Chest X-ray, AP view. Patient: 38 years old, sex M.
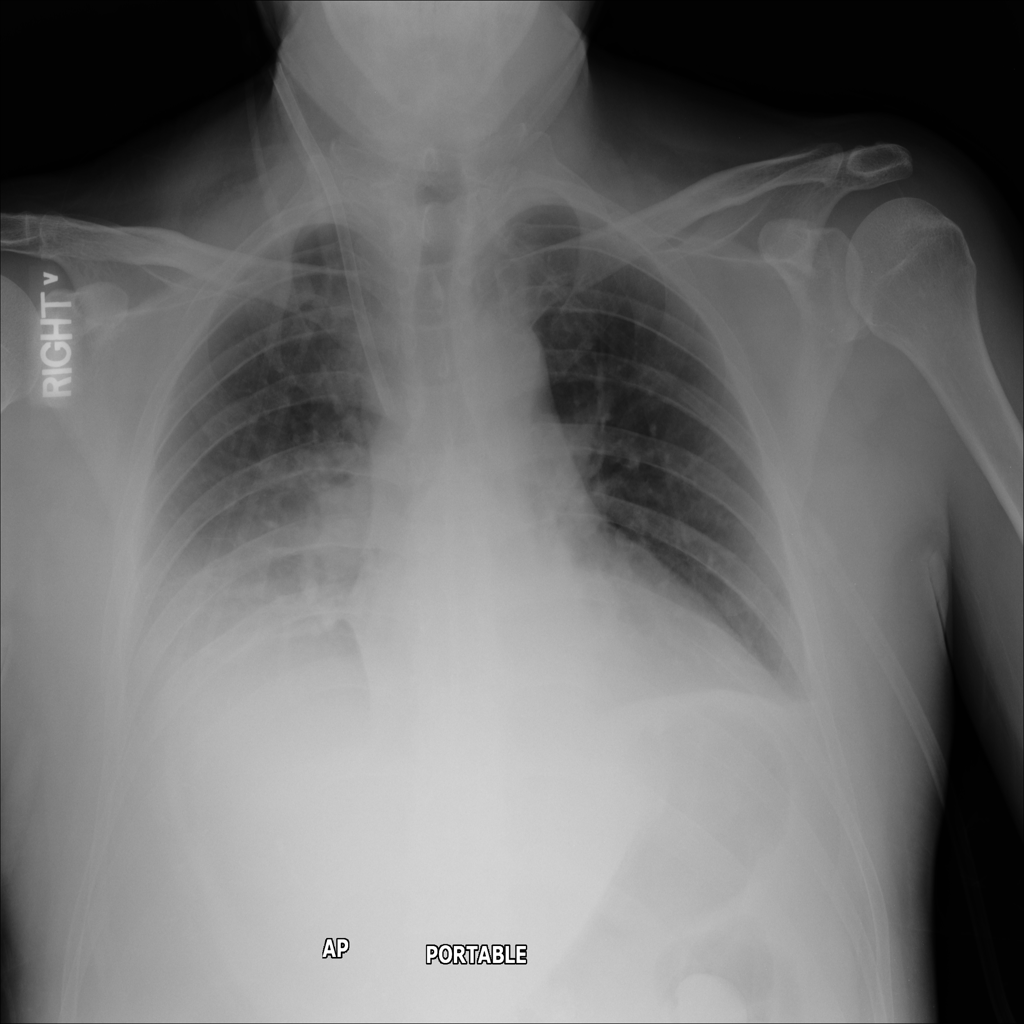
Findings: Atelectasis, Effusion, Infiltration